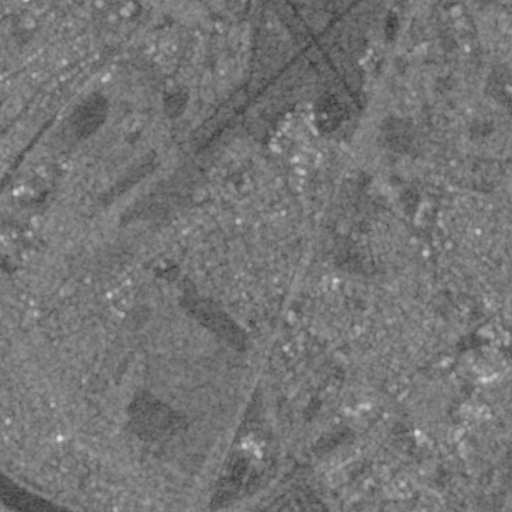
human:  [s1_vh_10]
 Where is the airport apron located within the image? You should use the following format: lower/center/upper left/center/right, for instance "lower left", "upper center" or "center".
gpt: The airport apron is located in the upper center of the image.
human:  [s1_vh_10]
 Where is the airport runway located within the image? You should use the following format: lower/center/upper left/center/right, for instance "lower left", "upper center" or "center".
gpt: The airport runway is located in the upper right of the image.
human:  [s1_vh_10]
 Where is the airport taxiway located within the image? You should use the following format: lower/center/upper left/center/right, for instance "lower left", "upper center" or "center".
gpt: The airport taxiway is located in the upper right of the image.
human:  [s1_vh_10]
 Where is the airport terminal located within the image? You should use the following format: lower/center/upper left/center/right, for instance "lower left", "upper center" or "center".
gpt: The airport terminal is located in the upper center of the image.
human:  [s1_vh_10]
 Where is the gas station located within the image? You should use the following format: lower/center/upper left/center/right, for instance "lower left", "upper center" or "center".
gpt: The gas station is located in the center right of the image.
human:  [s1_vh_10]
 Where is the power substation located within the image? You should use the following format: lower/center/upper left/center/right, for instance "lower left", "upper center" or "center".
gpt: The power substation is located in the upper center of the image.
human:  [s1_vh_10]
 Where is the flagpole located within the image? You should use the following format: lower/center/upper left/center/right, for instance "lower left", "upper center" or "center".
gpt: The flagpole is located in the lower center of the image.
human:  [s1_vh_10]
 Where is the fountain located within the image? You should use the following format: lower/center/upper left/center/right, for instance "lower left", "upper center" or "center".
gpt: The fountain is located in the center right of the image.
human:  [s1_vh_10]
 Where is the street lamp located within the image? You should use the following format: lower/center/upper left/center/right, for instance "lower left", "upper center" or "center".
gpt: The street lamp is located in the center right of the image.
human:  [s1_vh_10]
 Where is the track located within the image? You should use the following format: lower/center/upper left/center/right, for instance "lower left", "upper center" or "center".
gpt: There is no track in the image.

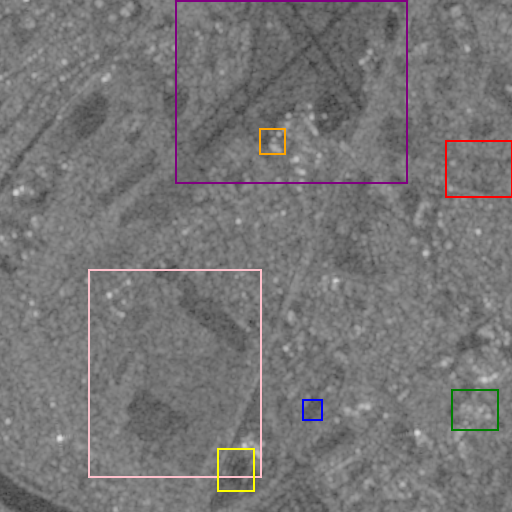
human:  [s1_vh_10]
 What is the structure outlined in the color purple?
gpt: The structure outlined in purple is an airport.
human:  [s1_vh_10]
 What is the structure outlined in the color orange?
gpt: The structure outlined in orange is an airport apron.
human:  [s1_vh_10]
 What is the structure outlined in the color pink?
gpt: The structure outlined in pink is a crop field.
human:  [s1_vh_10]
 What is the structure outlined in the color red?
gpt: The structure outlined in red is a park.
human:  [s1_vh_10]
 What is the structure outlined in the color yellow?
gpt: The structure outlined in yellow is a parking lot.
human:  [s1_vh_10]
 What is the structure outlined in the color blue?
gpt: The structure outlined in blue is a stadium.
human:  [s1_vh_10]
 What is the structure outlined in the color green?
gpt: The structure outlined in green is a building.
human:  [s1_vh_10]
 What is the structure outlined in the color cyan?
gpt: There is no cyan outline.